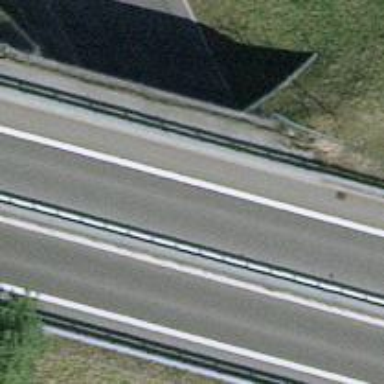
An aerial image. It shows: Unclassified road passing through tunnel.